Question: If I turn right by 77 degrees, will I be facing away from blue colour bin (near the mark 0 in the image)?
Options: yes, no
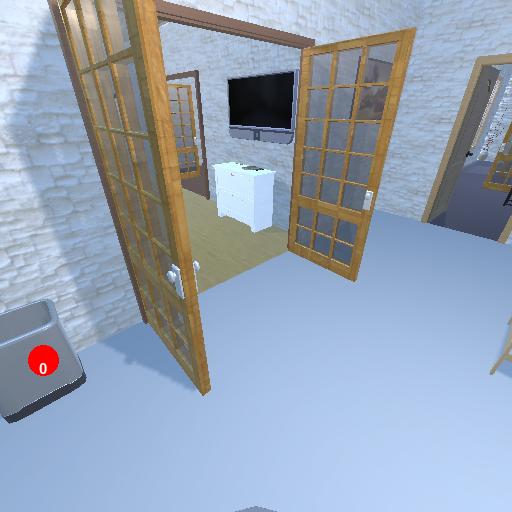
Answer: yes